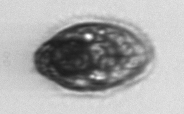
Label: Pleuronema